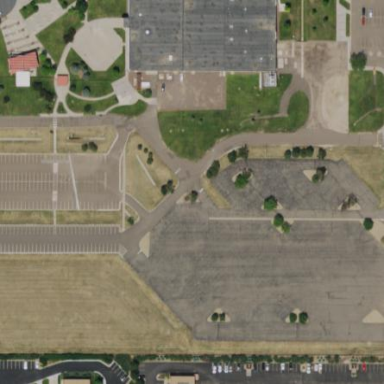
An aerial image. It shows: Parking area with surface.